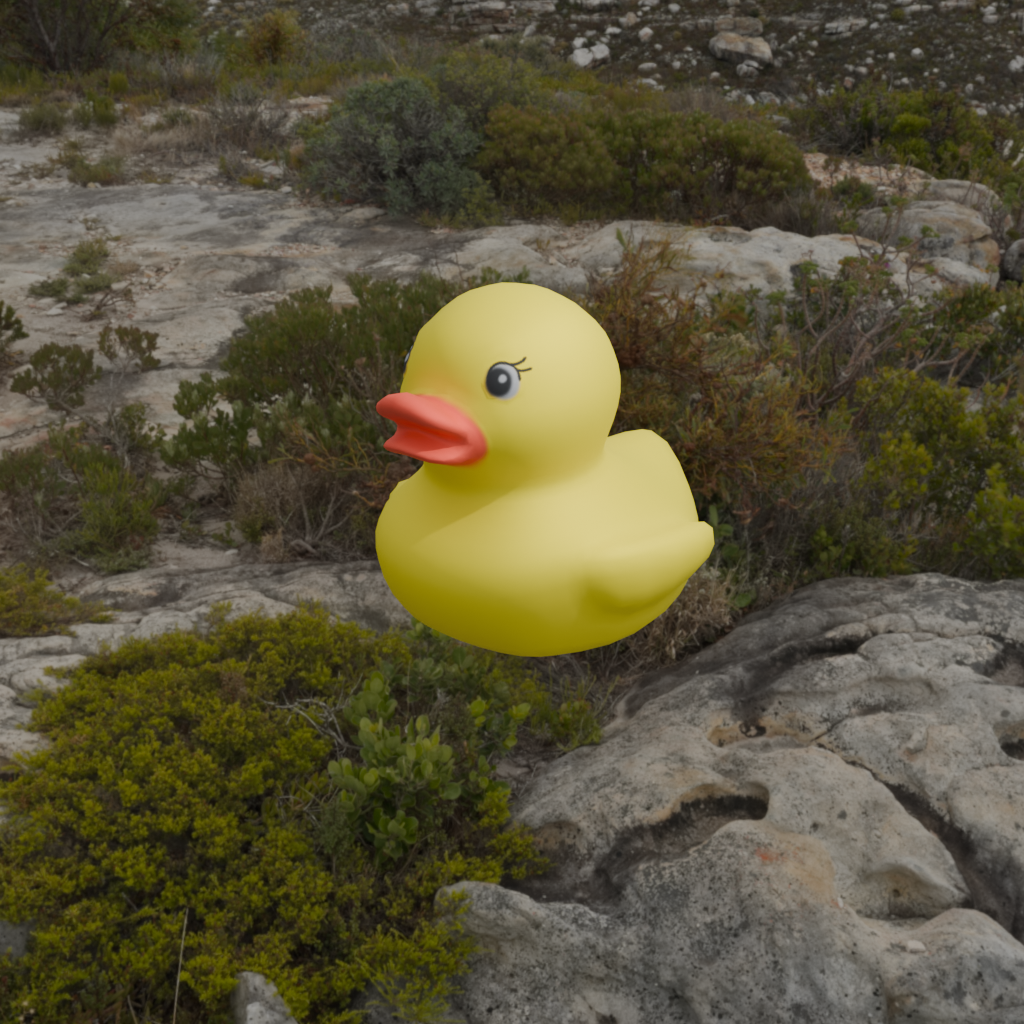
an image of a yellow rubber duck seen from <front_left> rocky landscape with a cloudy view of the sea.